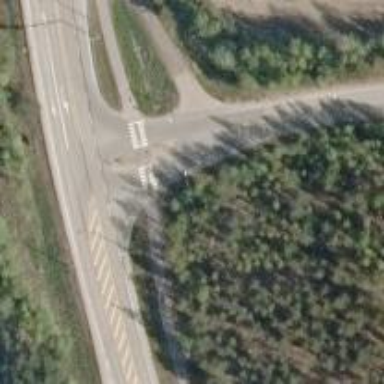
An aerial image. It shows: Uncontrolled road crossing with pedestrian island.